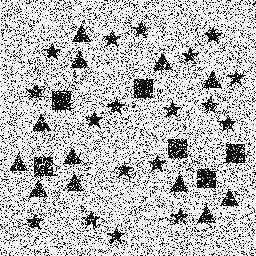
Squares: 6
Triangles: 12
Stars: 18
Total shapes: 36